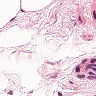
Metastatic tissue present: no